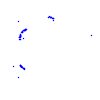
Particle: kaon